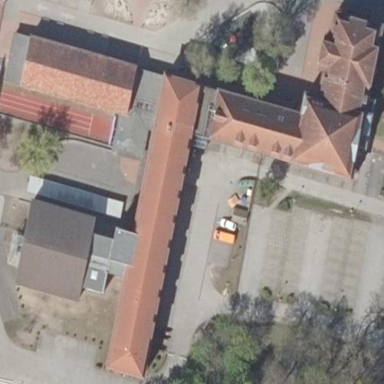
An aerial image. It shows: School building.